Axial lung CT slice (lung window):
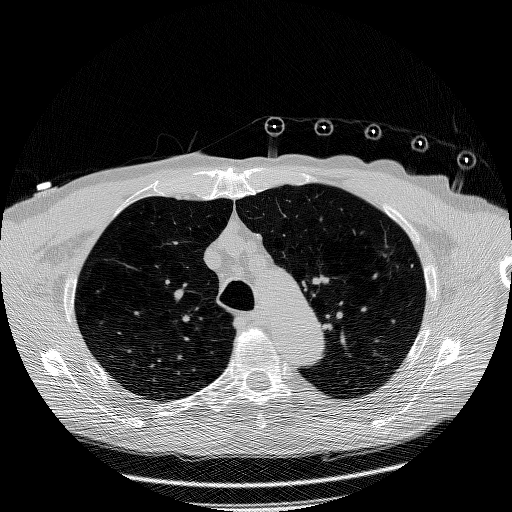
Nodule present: no